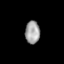
Tissue: lung
Cell type: Endothelial cells
Senescence score: 0.1939
Nuclear area (px): 326
Mean DAPI intensity: 160.718